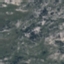
Land use / land cover: HerbaceousVegetation